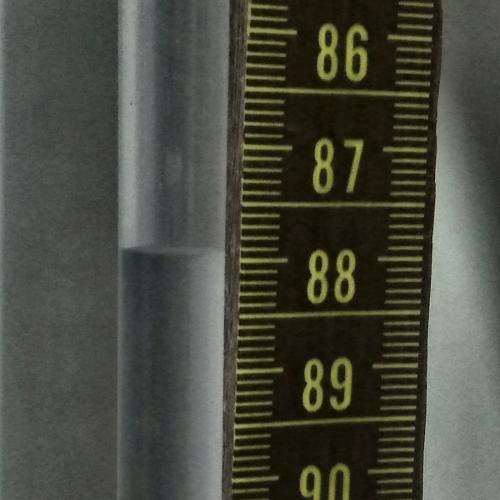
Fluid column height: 87.9 cm